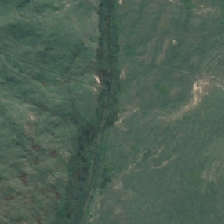
Land cover: high_producing_grassland